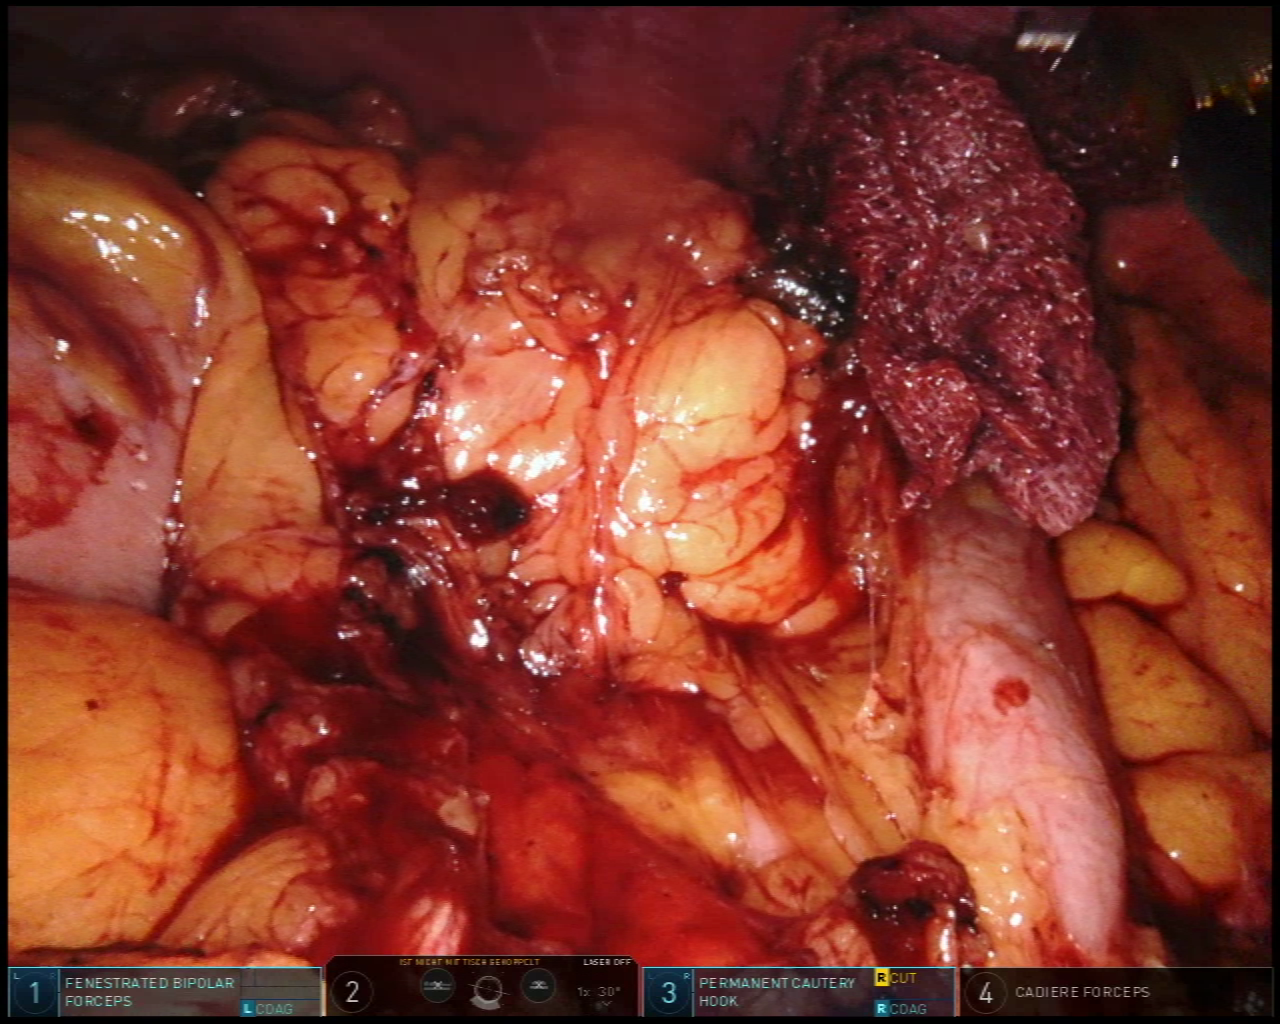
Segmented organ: stomach
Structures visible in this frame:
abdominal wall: yes
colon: yes
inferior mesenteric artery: no
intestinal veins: no
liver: no
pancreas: no
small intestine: no
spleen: no
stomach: yes
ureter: no
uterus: no
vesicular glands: no